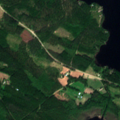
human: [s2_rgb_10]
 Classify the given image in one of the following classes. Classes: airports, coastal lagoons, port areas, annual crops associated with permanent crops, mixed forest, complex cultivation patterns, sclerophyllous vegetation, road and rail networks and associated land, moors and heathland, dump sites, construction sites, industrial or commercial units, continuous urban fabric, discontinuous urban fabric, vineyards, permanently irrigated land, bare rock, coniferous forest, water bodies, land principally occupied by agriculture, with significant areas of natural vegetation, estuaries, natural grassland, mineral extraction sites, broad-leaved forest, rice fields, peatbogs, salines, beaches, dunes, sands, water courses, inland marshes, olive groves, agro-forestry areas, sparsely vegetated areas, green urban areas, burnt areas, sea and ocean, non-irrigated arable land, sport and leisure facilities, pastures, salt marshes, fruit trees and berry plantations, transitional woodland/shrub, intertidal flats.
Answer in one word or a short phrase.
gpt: broad-leaved forest, mixed forest, water bodies